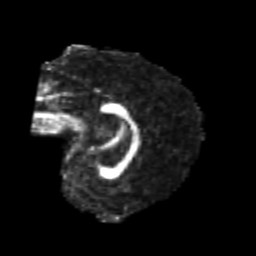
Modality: FA
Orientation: sagittal
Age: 23
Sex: female
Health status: healthy
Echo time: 0.074 s